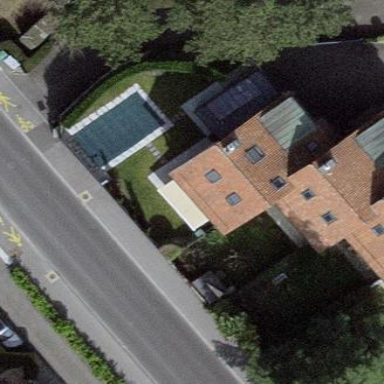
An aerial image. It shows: Garden surrounded by fence.